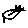
Label: cat